Question: I'm trying to connect to an Active Directory from Activiti, using Apache Directory's LDAP API. I think I've managed to authenticate my user, but subsequent queries for users finds nothing.
Here's my Java code:
'''
package com.abc.activiti.ldap;
import org.activiti.engine.ActivitiException;
import org.activiti.engine.identity.User;
import org.activiti.engine.impl.Page;
import org.activiti.engine.impl.UserQueryImpl;
import org.activiti.engine.impl.persistence.entity.UserEntity;
import org.activiti.engine.impl.persistence.entity.UserManager;
import org.apache.directory.ldap.client.api.LdapConnection;
import org.apache.directory.ldap.client.api.exception.LdapException;
import org.apache.directory.ldap.client.api.message.BindResponse;
import org.apache.directory.ldap.client.api.message.SearchResponse;
import org.apache.directory.ldap.client.api.message.SearchResultEntry;
import org.apache.directory.shared.ldap.cursor.Cursor;
import org.apache.directory.shared.ldap.entry.EntryAttribute;
import org.apache.directory.shared.ldap.filter.SearchScope;
import org.apache.directory.shared.ldap.message.ResultCodeEnum;
import org.apache.mina.core.session.IoSession;
import org.slf4j.LoggerFactory;
import org.slf4j.Logger;
import java.io.IOException;
import java.util.ArrayList;
import java.util.List;
public class LDAPUserManager extends UserManager {
private final static Logger logger = LoggerFactory.getLogger(LDAPUserManager.class);
private LDAPConnectionParams ldapConnectionParams;
public LDAPUserManager(LDAPConnectionParams ldapConnectionParams) {
this.ldapConnectionParams = ldapConnectionParams;
}
public Boolean checkPassword(String userId, String password) {
Boolean result;
LdapConnection connection;
String userDN = ldapConnectionParams.getUserPrefix() + "=" +
userId + "," + ldapConnectionParams.getUserGroup();
logger.debug("Checking password, using connection string: '" + userDN + "'");
try {
connection = openConnection();
BindResponse bindResponse = connection.bind(userDN, password);
result = bindResponse.getLdapResult().getResultCode() == ResultCodeEnum.SUCCESS;
} catch (LdapException e) {
throw new ActivitiException("LDAP exception while binding", e);
} catch (IOException e) {
throw new ActivitiException("IO exception while binding", e);
}
// TODO: move this into a finally clause above
closeConnection(connection);
return result;
}
public List<User> findUserByQueryCriteria(Object o, Page page) {
List<User> result = new ArrayList<User>();
UserQueryImpl userQuery = (UserQueryImpl)o;
StringBuilder queryString = new StringBuilder();
queryString.append("(").append(ldapConnectionParams.getUserPrefix()).append("=")
.append(userQuery.getId()).append(")");
logger.debug("Looking for users: '" + queryString + "'");
LdapConnection connection;
try {
connection = openConnection();
Cursor<SearchResponse> responseCursor = connection.search(
ldapConnectionParams.getUserGroup(), queryString.toString(),
SearchScope.ONELEVEL,
"cn", "sAMAccountName", "sn");
logger.debug("Got cursor: " + responseCursor);
for (SearchResponse response : responseCursor) {
logger.debug("It's a rsponse: " + response);
}
int maxUsers = 10;
while (responseCursor.next() && maxUsers-- > 0) {
User user = new UserEntity();
SearchResultEntry searchResponse = (SearchResultEntry)responseCursor.get();
logger.debug("Got item: " + searchResponse);
result.add(user);
}
responseCursor.close();
} catch (LdapException e) {
throw new ActivitiException("While searching for user in LDAP", e);
} catch (Exception e) {
throw new ActivitiException("While searching for user in LDAP", e);
}
// TODO: move this into a finally clause above
closeConnection(connection);
logger.debug("Returning users: " + result);
return result;
}
private void closeConnection(LdapConnection connection) {
try {
connection.unBind();
} catch (Exception e) {
e.printStackTrace();
}
try {
connection.close();
} catch (IOException e) {
e.printStackTrace();
}
}
private LdapConnection openConnection() throws LdapException, IOException {
LdapConnection connection = new LdapConnection(
ldapConnectionParams.getLdapServer(),
ldapConnectionParams.getLdapPort()) {
public void exceptionCaught(IoSession ioSession, Throwable throwable) throws Exception {
logger.error("Exception thrown in " + ioSession, throwable);
}
};
connection.connect();
return connection;
}
}
'''
I read some stuff from spring bean definitions:
'''
<property name="ldapServer" value="secret"/>
<property name="ldapPort" value="389"/>
<property name="ldapUser" value="CN=Stefan Blixt,OU=x,OU=x,OU=x,DC=x,DC=x"/>
<property name="ldapPassword" value="secret"/>
<property name="userGroup" value="OU=x,OU=x,OU=x,DC=x,DC=x"/>
<property name="userPrefix" value="CN"/>
'''
Activiti will first run checkPassword(), which returns true, then it will run findUserByQueryCriteria(), which outputs this:
'''
DEBUG: com.abc.activiti.ldap.LDAPUserManager - Looking for users: '(CN=Stefan Blixt)'
DEBUG: com.abc.activiti.ldap.LDAPUserManager - Got cursor: org.apache.directory.ldap.client.api.SearchCursor@1e3940a
DEBUG: com.abc.activiti.ldap.LDAPUserManager - Returning users: []
'''
I have managed to connect and do this kind of query in Apache Directory Studio:

That one will give me a result with the entry for Stefan Blixt.
I've edited some paths above for privacy.
Any ideas? Are there any classic culprits that may result in zero results when doing an LDAP user search? I've tried using uid, sAMAccountName etc when searching - always the same result.
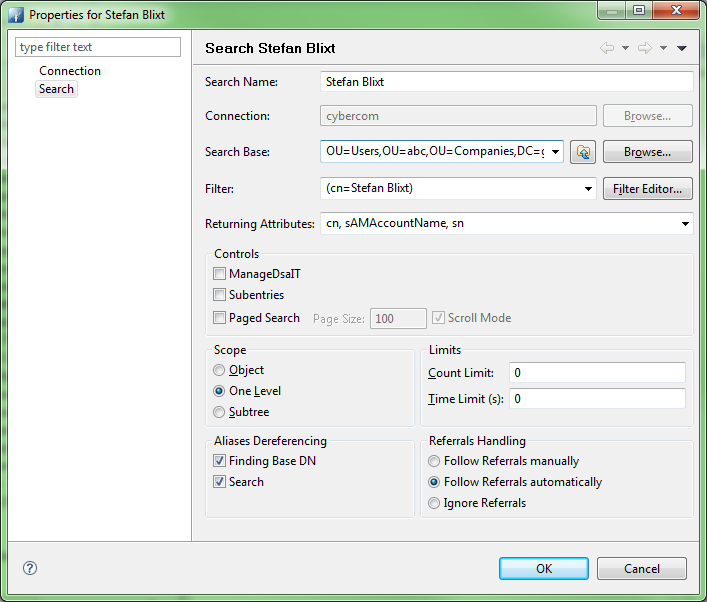
Answer: It appears that 'findUserByQueryCriteria' is creating a new LdapConnection and not doing a 'bind()' on it. Perhaps your AD server does not allow anonymous queries.